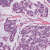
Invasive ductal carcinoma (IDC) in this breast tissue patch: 1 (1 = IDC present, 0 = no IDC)